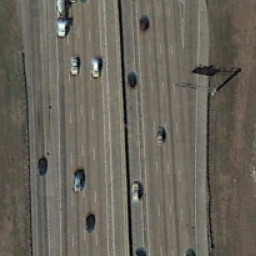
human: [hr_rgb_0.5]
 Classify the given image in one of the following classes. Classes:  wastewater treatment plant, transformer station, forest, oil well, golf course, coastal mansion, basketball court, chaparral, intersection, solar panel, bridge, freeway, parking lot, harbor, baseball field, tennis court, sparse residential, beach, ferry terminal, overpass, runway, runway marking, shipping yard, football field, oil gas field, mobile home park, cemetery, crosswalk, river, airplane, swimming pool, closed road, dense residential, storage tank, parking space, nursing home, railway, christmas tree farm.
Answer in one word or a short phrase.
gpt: freeway